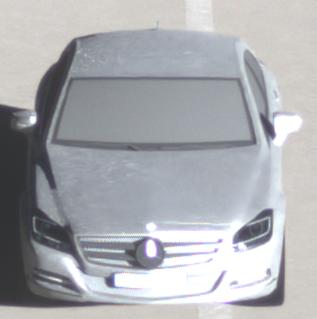
Make: Mercedes-Benz
Model: CLS Coupé 350
Detailed model: CLS-Class (218) Coupé
Model produced from: 2011/01
Model produced until: 2014/07
Doors: 4
Color: white
Road condition: dry road
Daytime: morning or afternoon
Contrast: high contrast